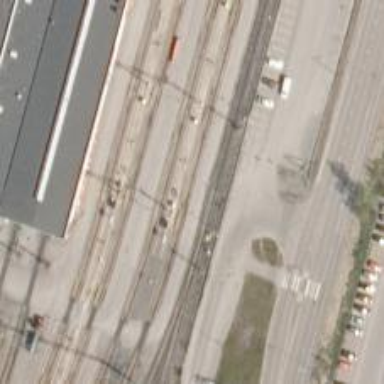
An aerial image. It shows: Railway signal.